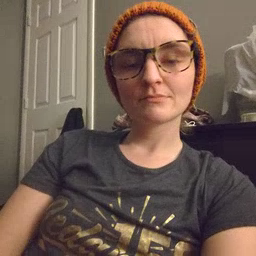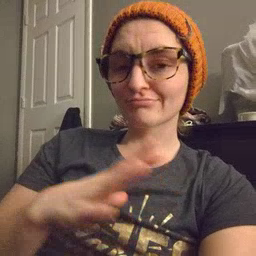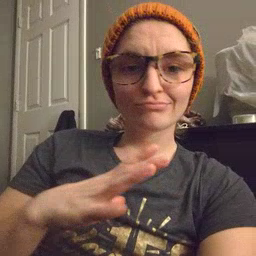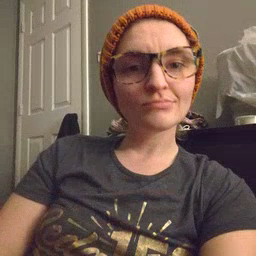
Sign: fine